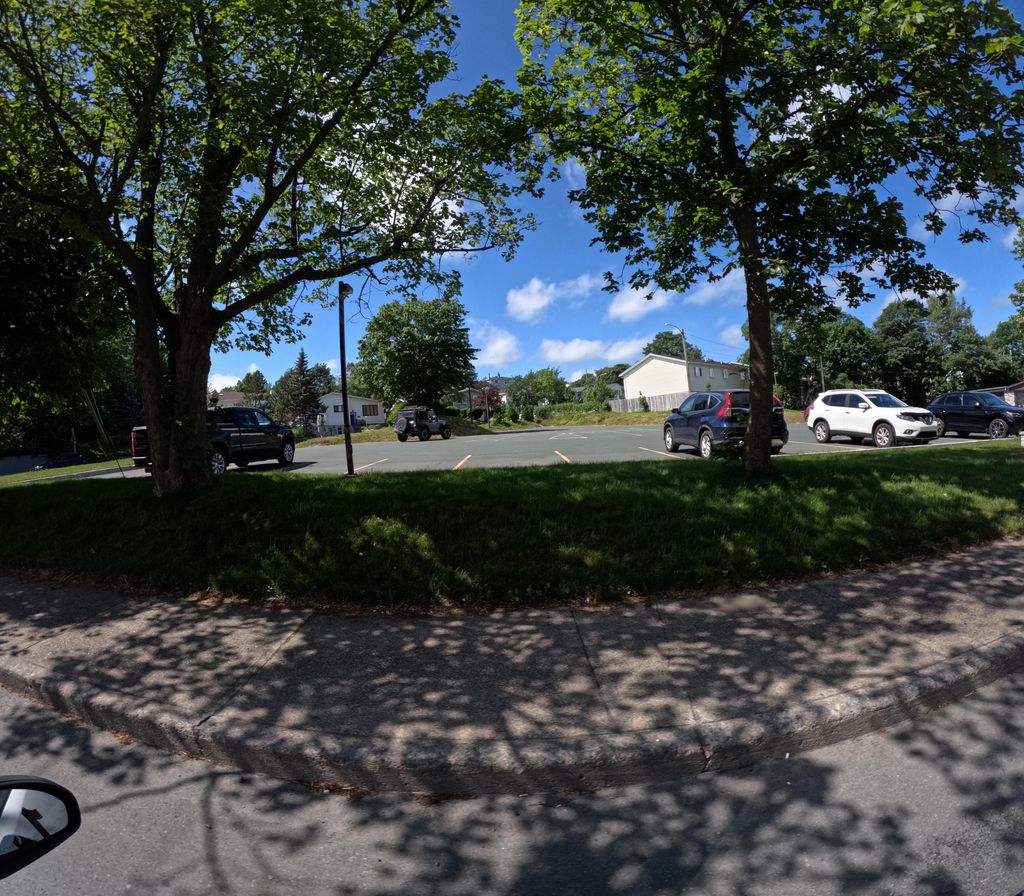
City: st_johns